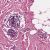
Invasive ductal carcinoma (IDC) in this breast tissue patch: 0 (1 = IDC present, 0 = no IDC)